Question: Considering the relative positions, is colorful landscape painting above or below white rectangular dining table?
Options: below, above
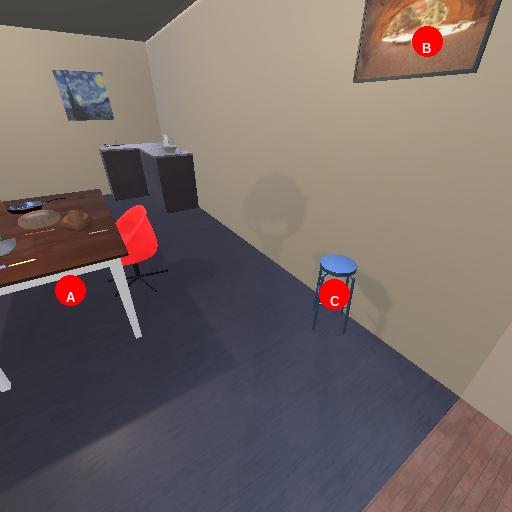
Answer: below